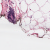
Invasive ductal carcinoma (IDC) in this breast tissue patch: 0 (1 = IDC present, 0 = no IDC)